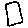
Label: square